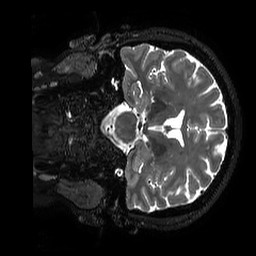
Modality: T2w
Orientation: coronal
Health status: ill
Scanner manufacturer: philips
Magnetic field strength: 3 T
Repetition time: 2.5 s
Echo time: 0.331 s